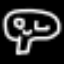
Label: mushroom